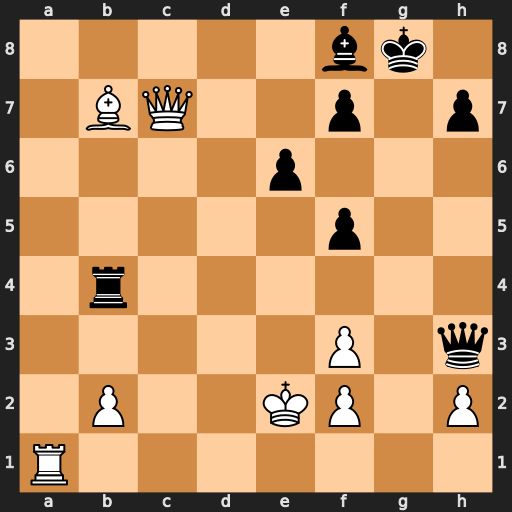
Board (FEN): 5bk1/1BQ2p1p/4p3/5p2/1r6/5P1q/1P2KP1P/R7
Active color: w
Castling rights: -
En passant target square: -
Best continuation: Rg1+ Rg4 fxg4